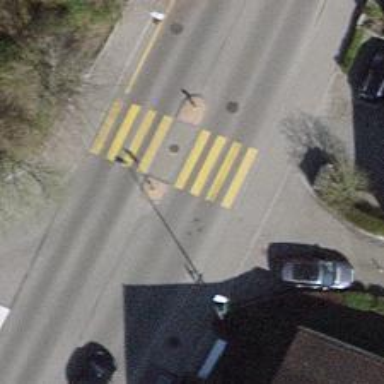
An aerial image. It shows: Uncontrolled zebra crossing with central island.